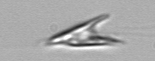
Label: Chrysochromulina_lanceolata